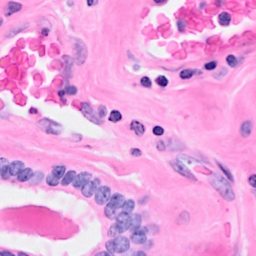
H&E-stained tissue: Breast